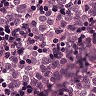
Metastatic tissue present: yes